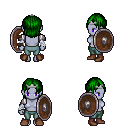
a pixel art fantasy rpg character, female body template, dark elf, purple skin, steel arm armor, teal pants, green long bangs hairstyle, silver tiara, white cloth bandages, brown shoes, shield, four views (front, back, left, right), 2x2 character sprite sheet, small pixel art, hard edges, no anti-aliasing